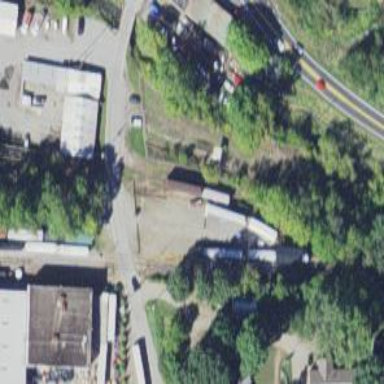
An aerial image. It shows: Railway yard.